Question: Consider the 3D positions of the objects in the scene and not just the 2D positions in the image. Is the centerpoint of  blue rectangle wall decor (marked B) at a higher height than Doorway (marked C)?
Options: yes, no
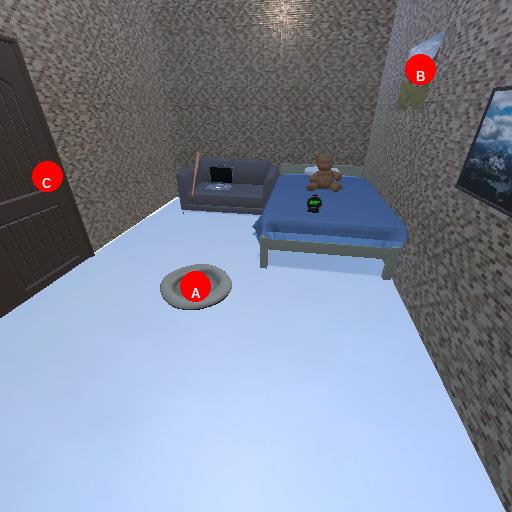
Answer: yes